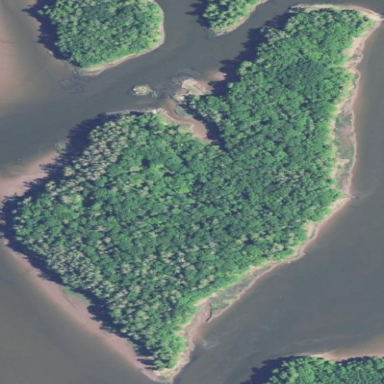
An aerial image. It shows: Image showing island.